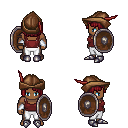
a pixel art fantasy rpg character, male body template, human, dark skin, maroon pirate shirt, white pants, brunette pageboy hairstyle, leather cap, white cloth bracers, metal boots, shield, four views (front, back, left, right), 2x2 character sprite sheet, small pixel art, hard edges, no anti-aliasing